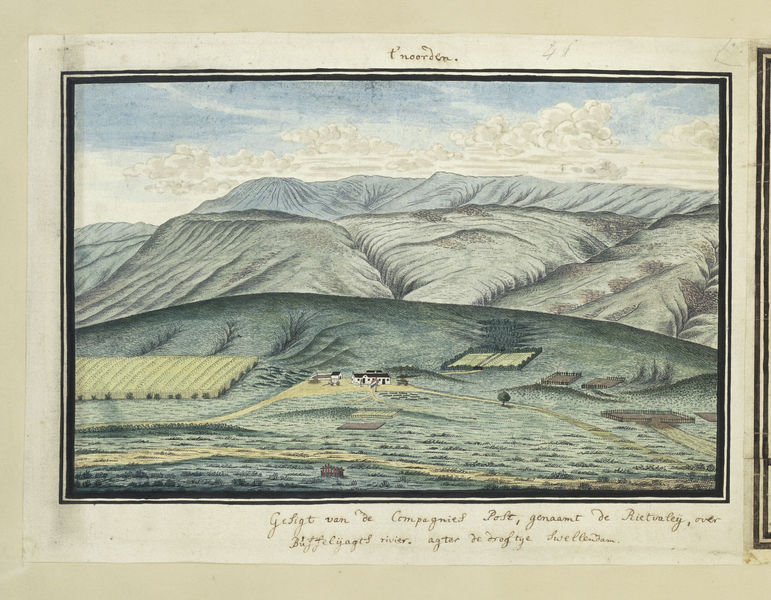
Titel: Compagniespost Rietvallei, vanuit het zuiden gezien
Künstler: Robert Jacob Gordon
Standort: Amsterdam
Institution: Rijksmuseum
Schlagwörter: blau, himmel, wolken, bäume, grün, landschaft, zeichnung, gebäude, haus, wiese, niederlande, feld, felder, horizont, hügel, wiesen, berge, gebirge, grafik, kahl, monochrom, bauernhof, buch, druck, flur, litographie, gut, flämisch, umzäunung, hofgut, compagnies, rietvaley